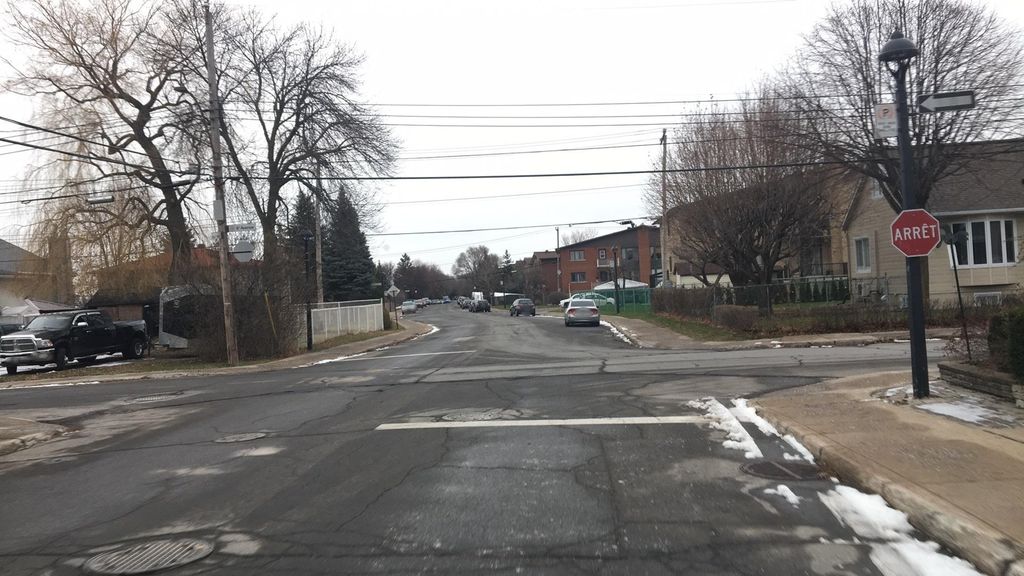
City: montreal